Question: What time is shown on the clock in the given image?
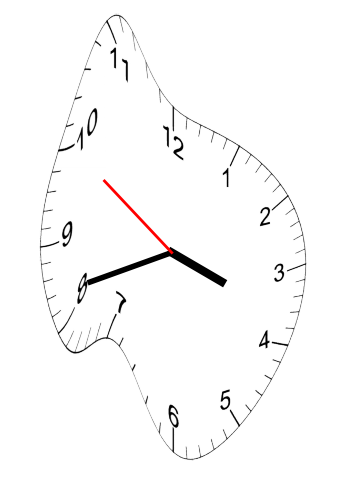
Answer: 03:41:50